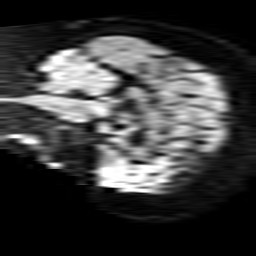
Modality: TRACE
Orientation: sagittal
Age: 47
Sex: female
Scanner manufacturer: philips
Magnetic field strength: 1.5 T
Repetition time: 3.847 s
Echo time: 0.09719 s